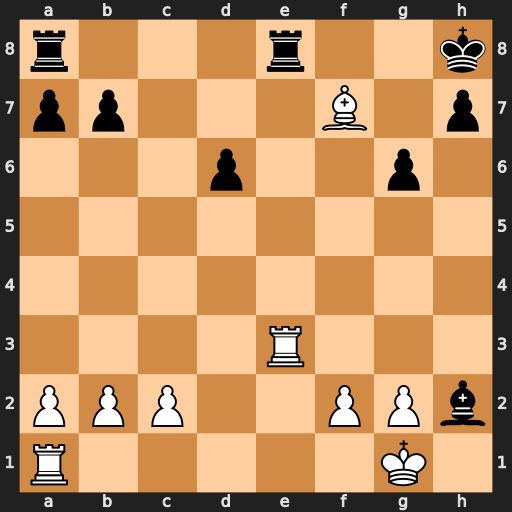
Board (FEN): r3r2k/pp3B1p/3p2p1/8/8/4R3/PPP2PPb/R5K1
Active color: w
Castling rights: -
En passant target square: -
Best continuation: Kxh2 Rxe3 fxe3